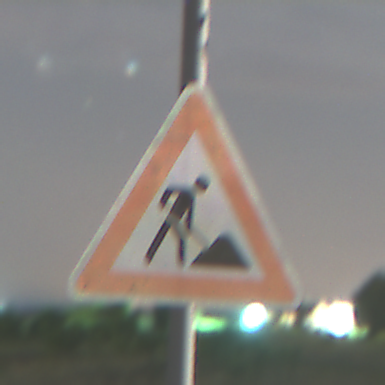
Verkehrszeichen: Arbeitsstelle
Umgebung: Outdoor, Nature
Tageszeit: Night
Wetter: Overcast
Licht: Artificial
Jahreszeit: NotSpecified
Kontrast: LowContrast